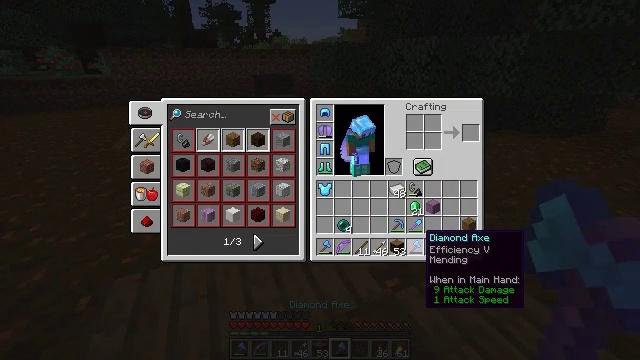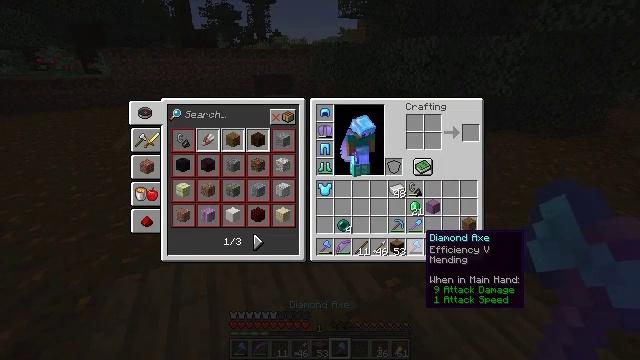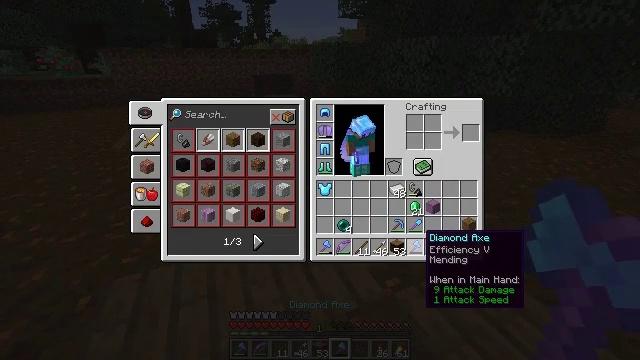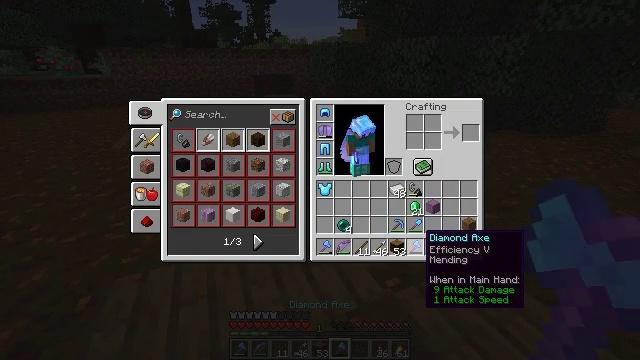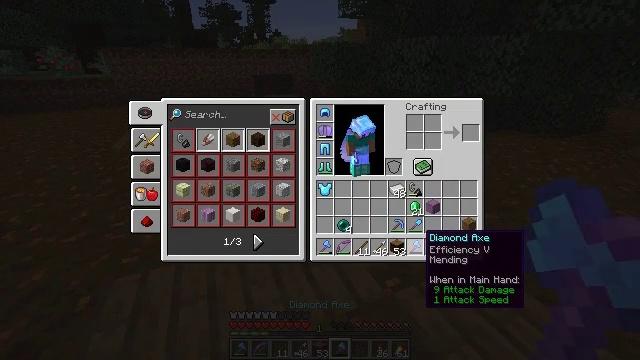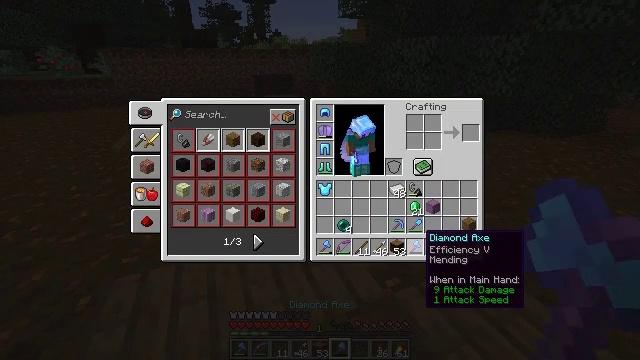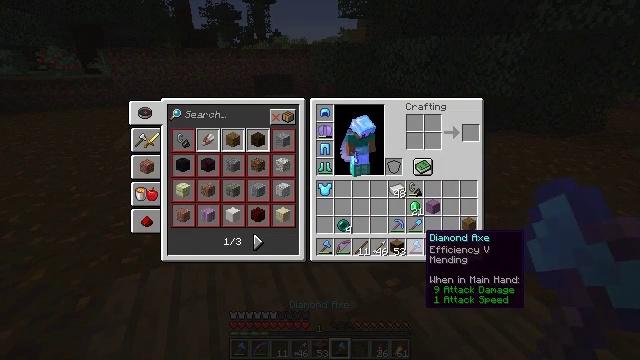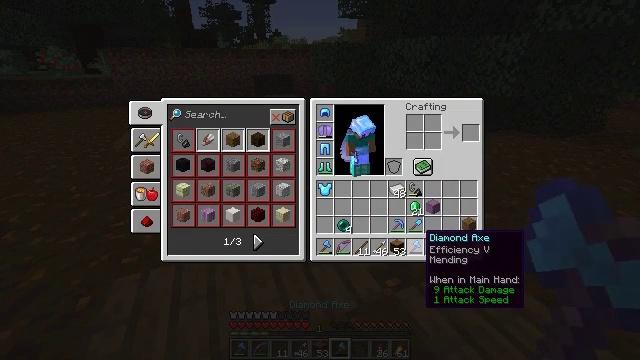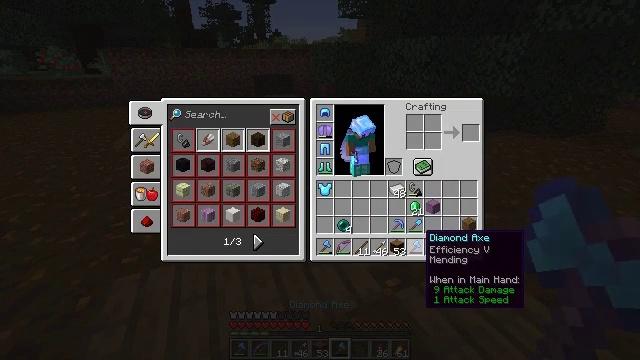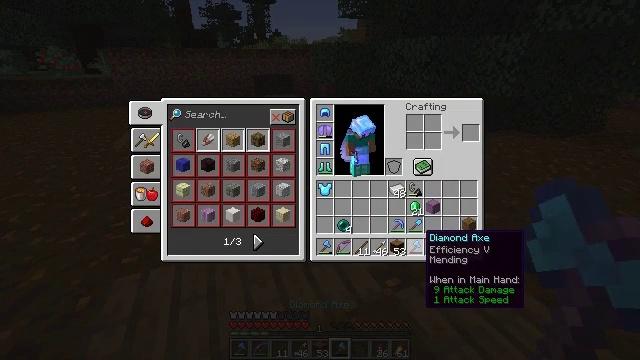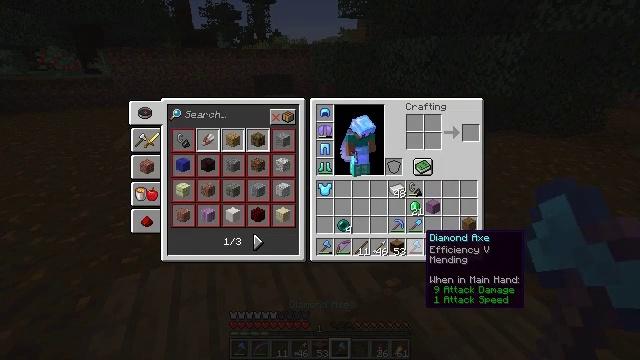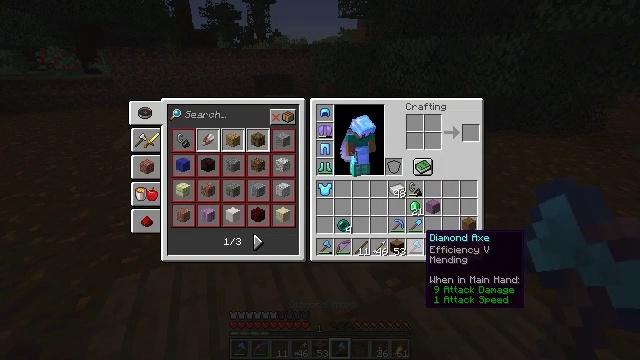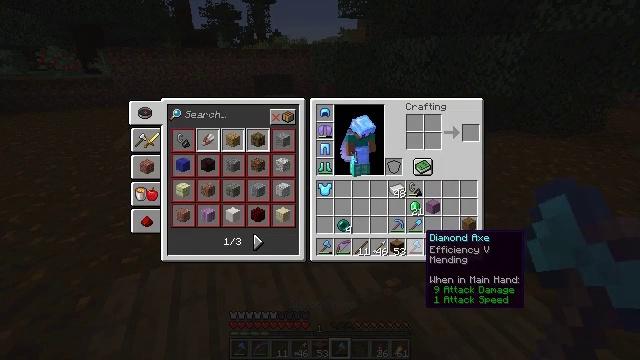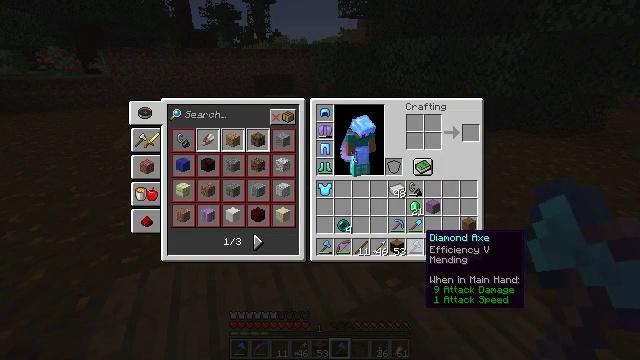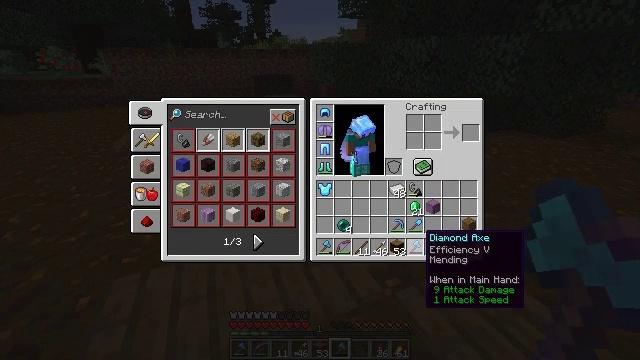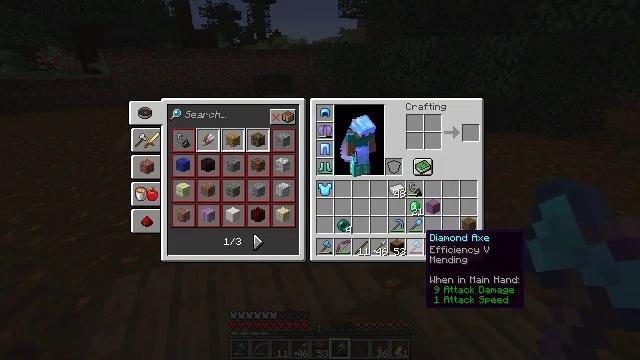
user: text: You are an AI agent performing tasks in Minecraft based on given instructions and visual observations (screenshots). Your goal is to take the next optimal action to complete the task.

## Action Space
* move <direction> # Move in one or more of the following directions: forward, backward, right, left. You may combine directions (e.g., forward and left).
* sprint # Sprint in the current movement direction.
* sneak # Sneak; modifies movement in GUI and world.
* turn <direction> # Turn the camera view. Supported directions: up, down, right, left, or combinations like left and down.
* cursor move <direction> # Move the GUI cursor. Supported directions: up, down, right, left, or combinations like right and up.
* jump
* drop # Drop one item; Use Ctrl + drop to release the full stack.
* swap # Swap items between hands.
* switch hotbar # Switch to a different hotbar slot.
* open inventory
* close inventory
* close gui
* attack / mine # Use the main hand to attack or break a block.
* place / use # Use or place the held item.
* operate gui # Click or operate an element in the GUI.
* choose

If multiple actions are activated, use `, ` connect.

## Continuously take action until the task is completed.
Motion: motion action
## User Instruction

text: Remove a diamond axe from the inventory.
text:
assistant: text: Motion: no_op
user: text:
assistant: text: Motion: no_op
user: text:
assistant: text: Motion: no_op
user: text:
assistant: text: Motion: no_op
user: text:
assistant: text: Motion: no_op
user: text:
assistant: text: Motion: no_op
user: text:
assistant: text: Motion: no_op
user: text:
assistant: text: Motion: no_op
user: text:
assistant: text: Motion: no_op
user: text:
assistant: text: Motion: no_op
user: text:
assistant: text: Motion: no_op
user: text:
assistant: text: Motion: no_op
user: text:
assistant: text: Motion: no_op
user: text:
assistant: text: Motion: no_op
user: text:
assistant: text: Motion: no_op
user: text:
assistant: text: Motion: no_op
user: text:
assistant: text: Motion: no_op
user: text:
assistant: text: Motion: no_op
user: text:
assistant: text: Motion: no_op
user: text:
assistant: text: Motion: no_op
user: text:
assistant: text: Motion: no_op
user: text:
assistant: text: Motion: no_op
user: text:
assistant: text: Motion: no_op
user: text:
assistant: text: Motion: no_op
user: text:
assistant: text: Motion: no_op
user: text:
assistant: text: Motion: no_op
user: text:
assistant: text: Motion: no_op
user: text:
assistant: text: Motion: no_op
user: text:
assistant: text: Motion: no_op
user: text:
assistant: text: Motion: no_op